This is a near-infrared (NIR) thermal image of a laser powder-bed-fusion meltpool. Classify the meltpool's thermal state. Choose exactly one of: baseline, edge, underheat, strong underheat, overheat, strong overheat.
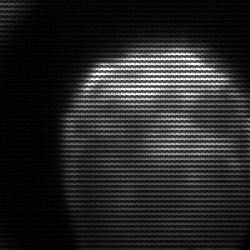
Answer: edge